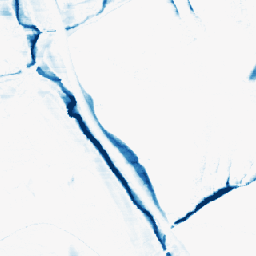
Category: morphological
Decomposition family: morphological_rect
Decomposition parameters: operation: closing
width: 20
height: 3
Upsampling method: nearest
Upsampling parameters: scale: 8
Upsampling scale: 8